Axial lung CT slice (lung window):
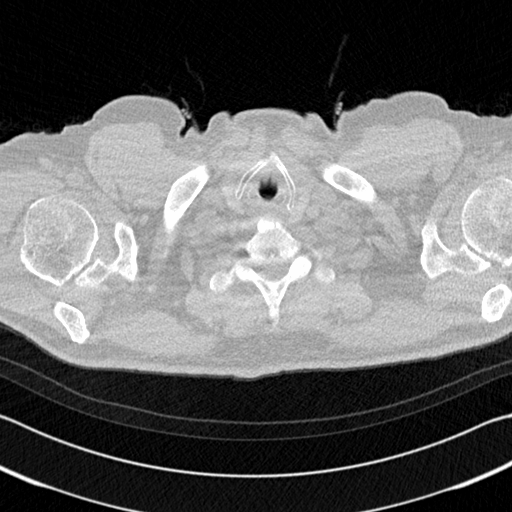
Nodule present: no